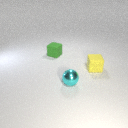
small yellow rubber cube behind small cyan metal sphere